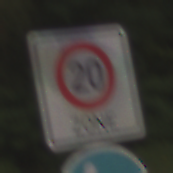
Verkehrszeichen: BeginnZone20
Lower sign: Gehweg
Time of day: SunriseSunset
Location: Outdoor (Nature)
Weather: PartlyCloudy
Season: NotSpecified
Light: Natural